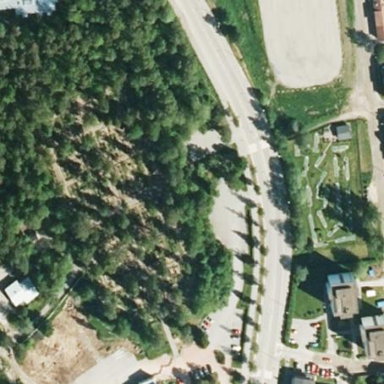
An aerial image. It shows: Cemetery.